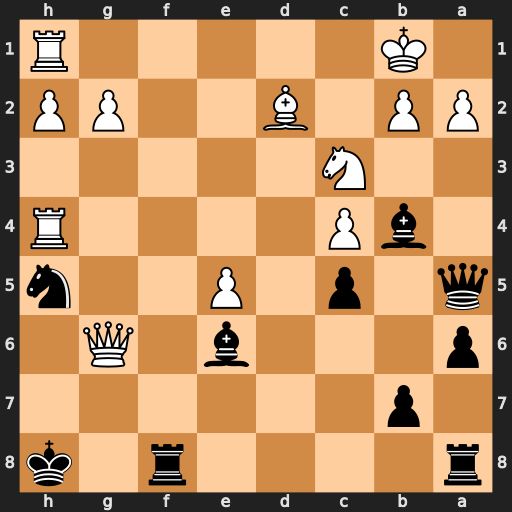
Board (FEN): r4r1k/1p6/p3b1Q1/q1p1P2n/1bP4R/2N5/PP1B2PP/1K5R
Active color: b
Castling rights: -
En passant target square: -
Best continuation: Bf5+ Qxf5 Rxf5